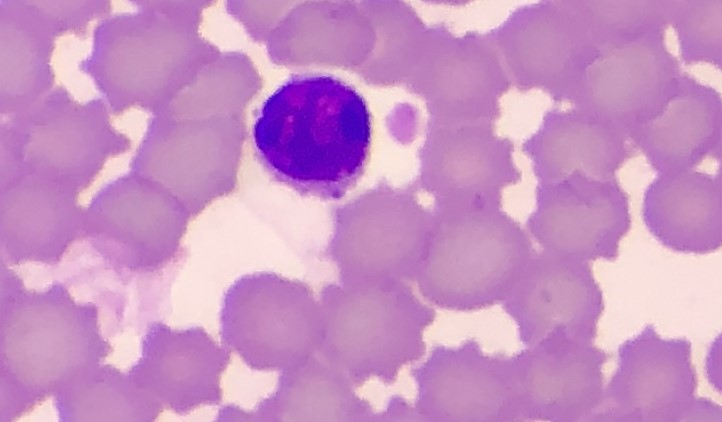
White blood cell type: Lymphocyte